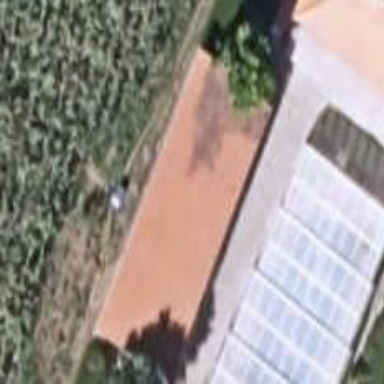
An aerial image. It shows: Shed.